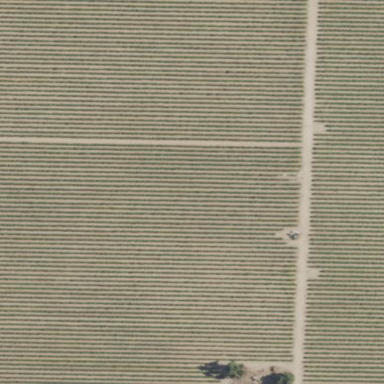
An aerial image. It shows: Beautiful vineyard in the countryside.